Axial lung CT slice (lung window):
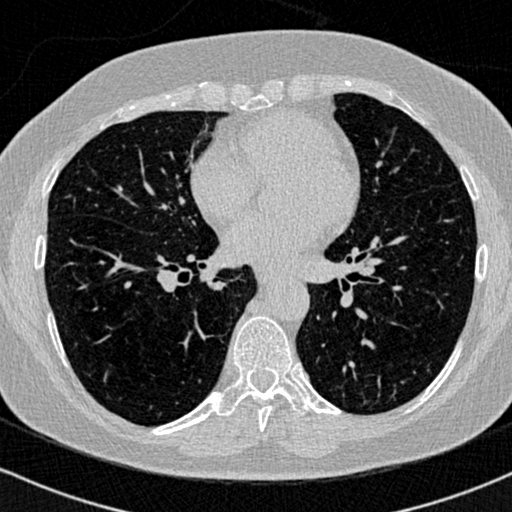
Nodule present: no